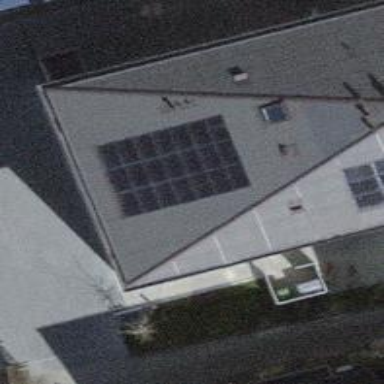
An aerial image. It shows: Solar power generator using photovoltaic method with solar photovoltaic panel types.